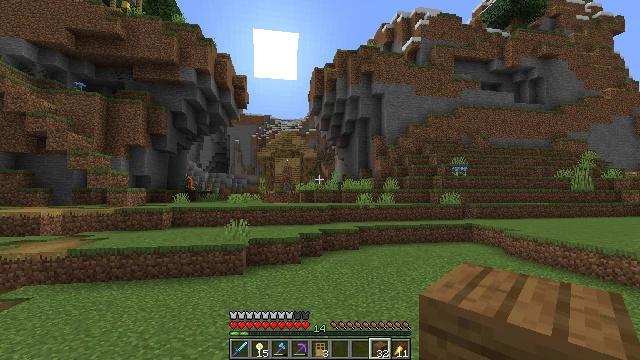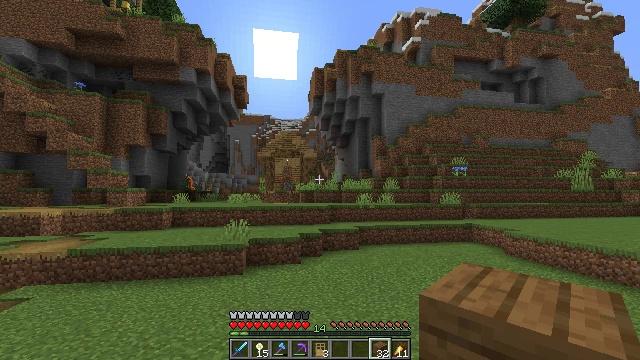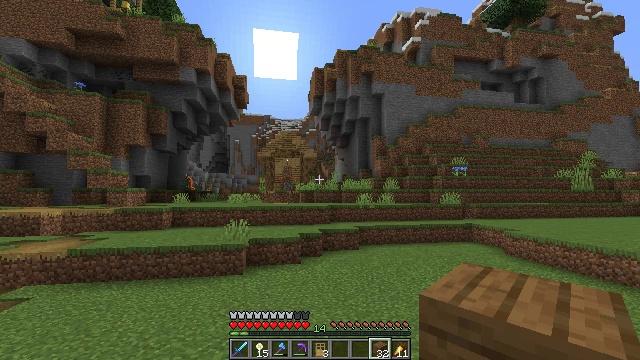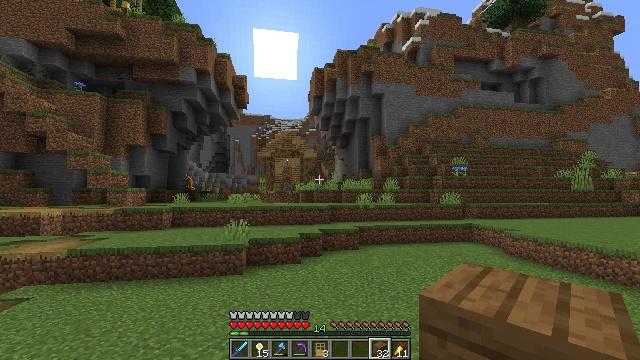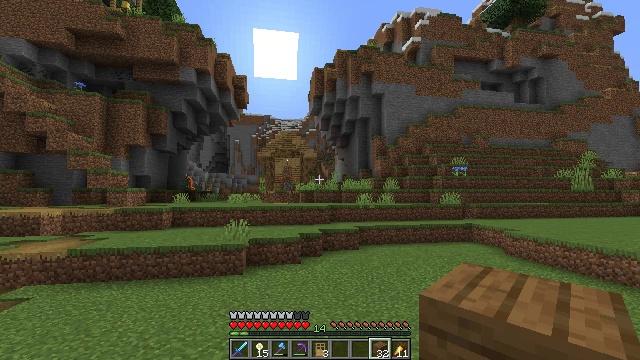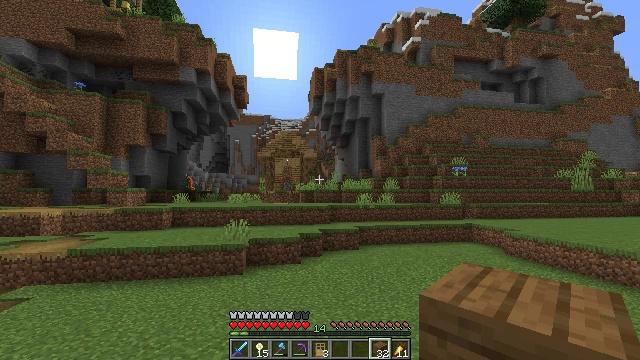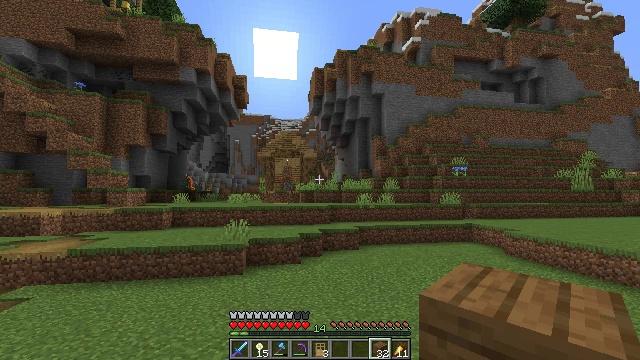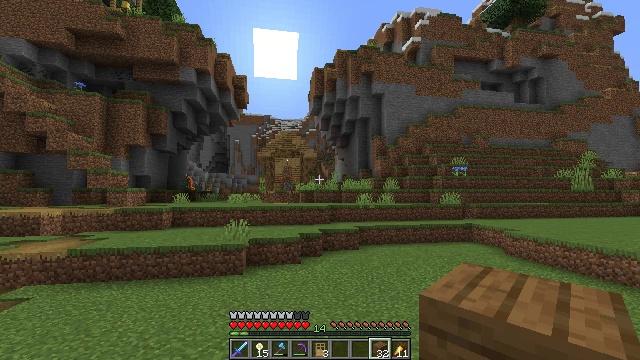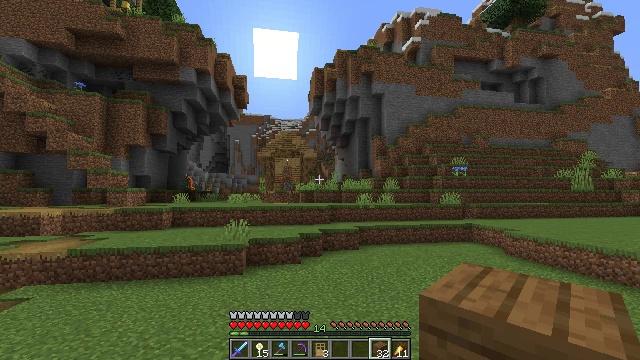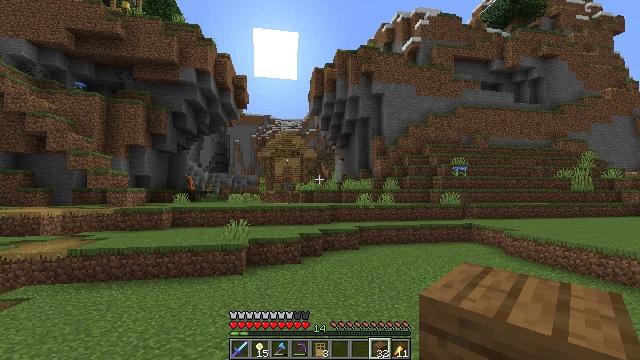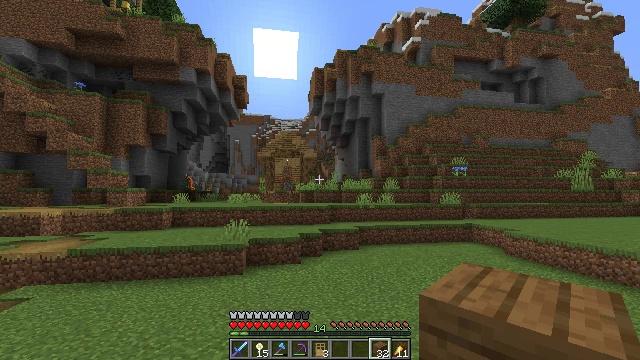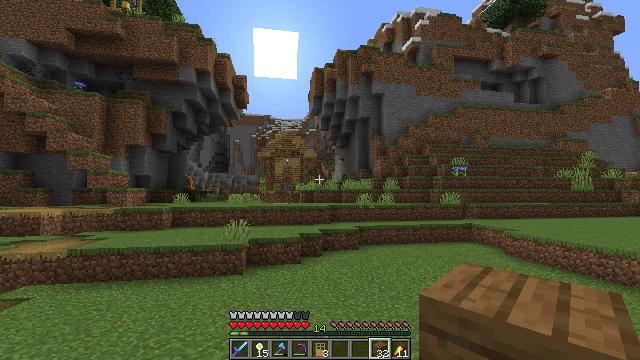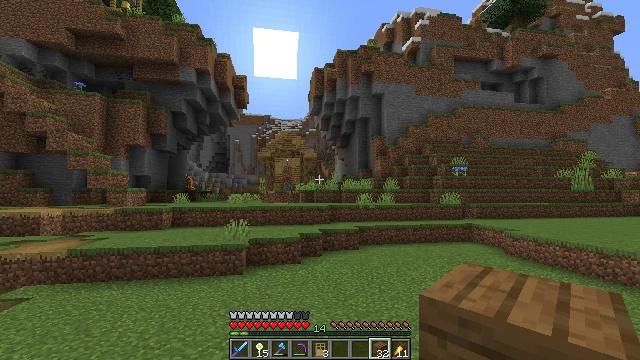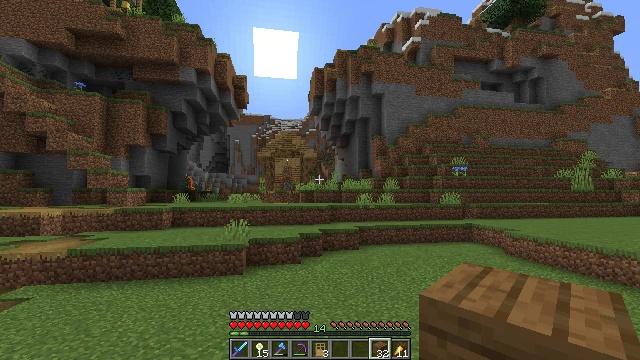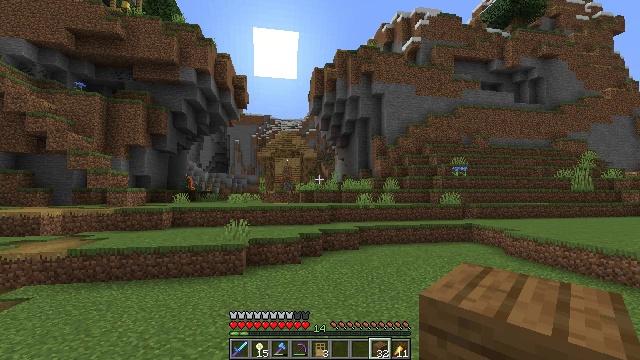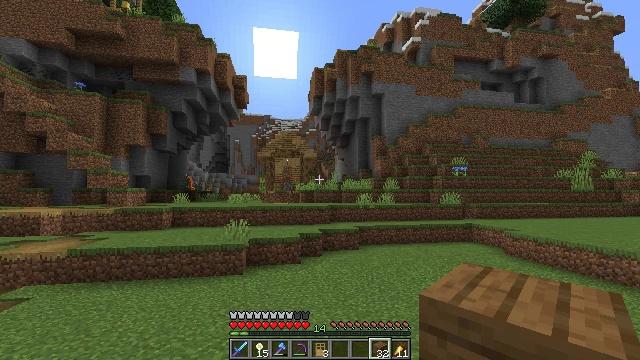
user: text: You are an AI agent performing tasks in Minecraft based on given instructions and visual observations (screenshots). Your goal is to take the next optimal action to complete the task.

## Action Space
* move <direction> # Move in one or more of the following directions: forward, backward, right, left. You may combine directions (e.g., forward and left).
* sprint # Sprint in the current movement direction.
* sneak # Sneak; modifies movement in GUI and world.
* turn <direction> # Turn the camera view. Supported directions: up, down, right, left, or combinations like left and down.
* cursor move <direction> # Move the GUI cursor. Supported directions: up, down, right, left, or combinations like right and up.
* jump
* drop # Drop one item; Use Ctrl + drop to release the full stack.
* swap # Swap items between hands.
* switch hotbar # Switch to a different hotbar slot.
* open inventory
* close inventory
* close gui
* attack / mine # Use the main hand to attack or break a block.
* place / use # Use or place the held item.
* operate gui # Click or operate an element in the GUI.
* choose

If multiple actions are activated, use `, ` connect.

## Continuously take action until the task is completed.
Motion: motion action
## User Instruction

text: Clear away tall grass.
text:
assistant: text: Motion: no_op
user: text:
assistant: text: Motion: no_op
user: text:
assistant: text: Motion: no_op
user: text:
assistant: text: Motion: no_op
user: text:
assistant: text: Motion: no_op
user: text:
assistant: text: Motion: no_op
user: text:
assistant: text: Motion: no_op
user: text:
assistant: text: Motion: no_op
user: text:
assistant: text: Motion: no_op
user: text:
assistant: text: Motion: no_op
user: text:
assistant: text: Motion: no_op
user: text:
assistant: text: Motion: no_op
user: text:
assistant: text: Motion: no_op
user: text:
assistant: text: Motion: no_op
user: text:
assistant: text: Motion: no_op
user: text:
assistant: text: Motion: no_op
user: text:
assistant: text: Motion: no_op
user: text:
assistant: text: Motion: no_op
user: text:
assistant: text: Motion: no_op
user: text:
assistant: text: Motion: no_op
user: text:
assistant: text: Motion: no_op
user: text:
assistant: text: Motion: no_op
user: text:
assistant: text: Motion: no_op
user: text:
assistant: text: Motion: no_op
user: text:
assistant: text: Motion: no_op
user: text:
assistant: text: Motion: no_op
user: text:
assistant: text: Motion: no_op
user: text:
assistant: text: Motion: no_op
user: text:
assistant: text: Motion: no_op
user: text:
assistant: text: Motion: no_op